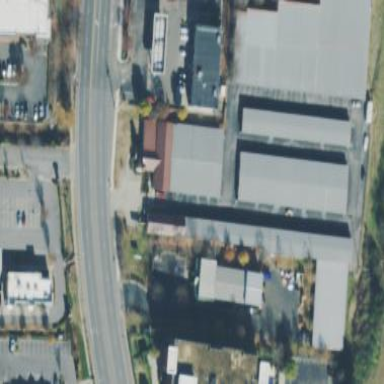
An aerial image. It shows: Building used for storage rental.